Interaction volume radius: 5 \u00c5
Interaction volume height: 15 \u00c5
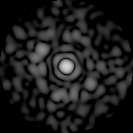
Disorder parameter: 0.8425